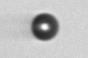
Label: bead